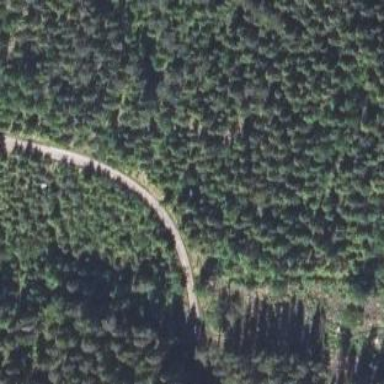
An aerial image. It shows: Unclassified road.